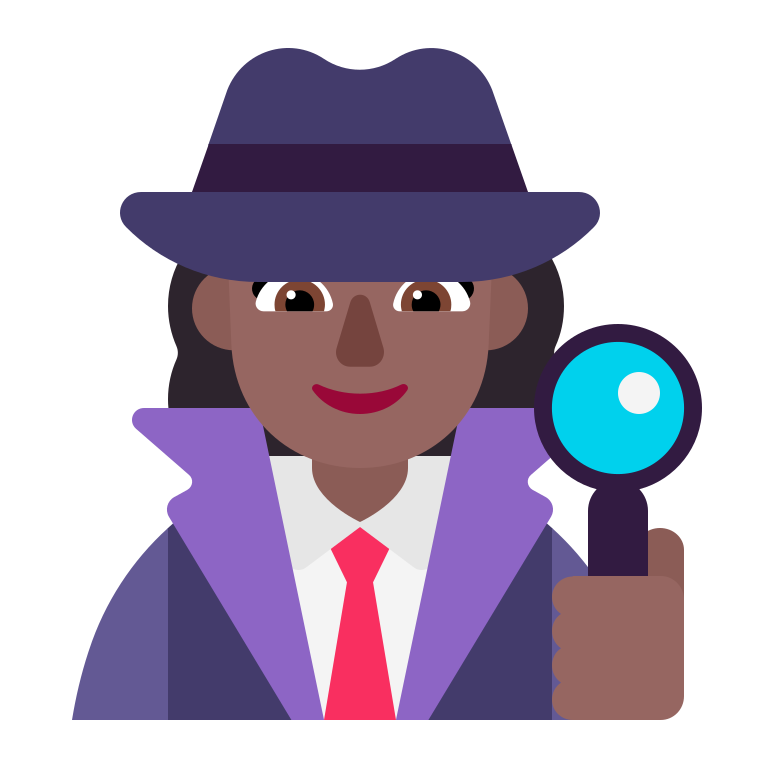
woman detective flat  dark